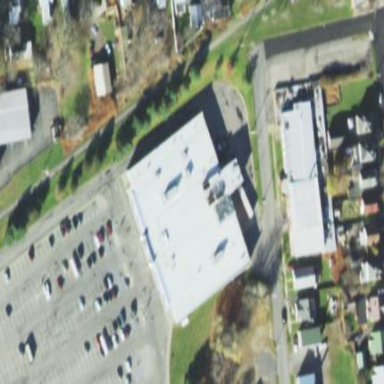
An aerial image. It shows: Supermarket building.